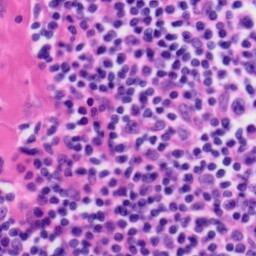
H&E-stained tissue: Tonsil